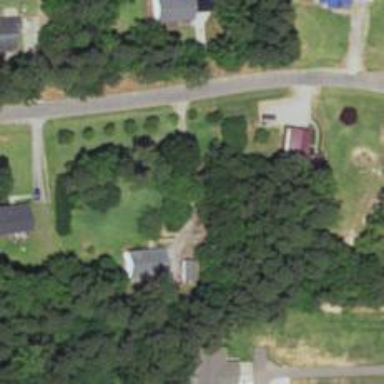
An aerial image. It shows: Driveway leading to service road.